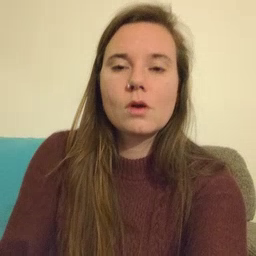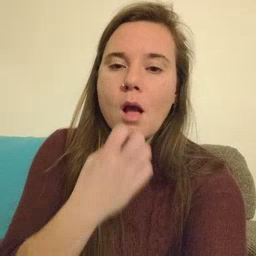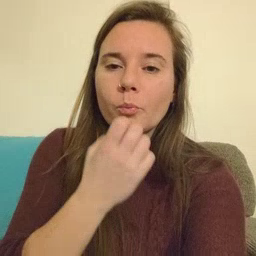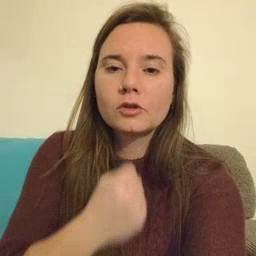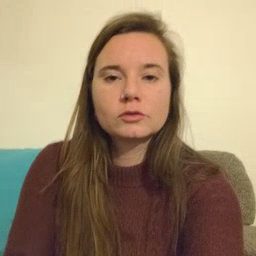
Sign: underwear